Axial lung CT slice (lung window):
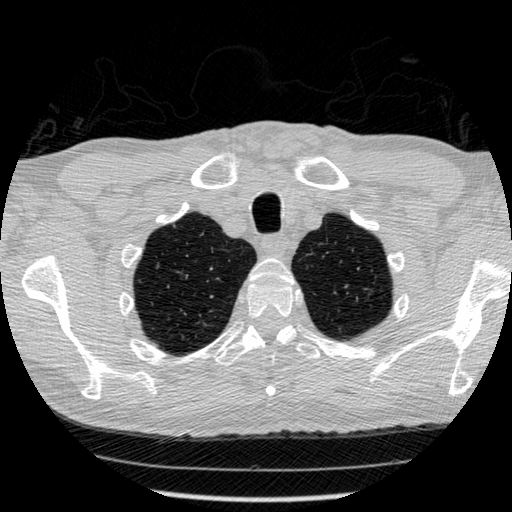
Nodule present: no